Question: I'd like to display a UIActivityView in a rounded transparent box with text, just like the one shown below. Does anyone know how to do this?
p.s. I'd rather not be putting it in an UIAlertView, but I don't know how to do it any other way.
Thanks!
Tristan

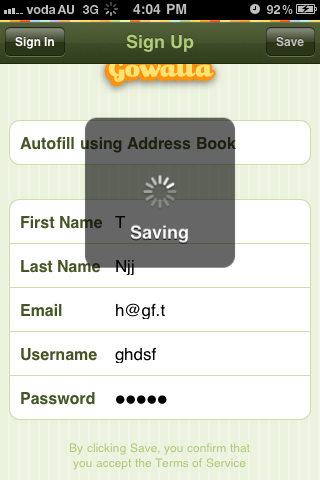
Answer: Sure, create a new UIView subclass, call it whatever you like. Add a couple of ivars, one for your activity indicator, and one for your message (so a 'UIActivityIndicatorView' and a 'UILabel'). Connect those up to properties if you wish, probably a good idea for the label anyway.
You'll also want to define some methods, things like '-show' and '-hide' to show the view and hide it. You can get fancy animating it however you want, if you want, I'm not going to go into that here.
Next thing you'll want to do (or at least how I've done it) is to create the view, by specing out its frame, let's just define it like this:
'''
UIWindow* keyWindow = [[UIApplication sharedApplication] keyWindow];
CGFloat width = 160;
CGFloat height = 160;
CGRect centeredFrame = CGRectMake(round(keyWindow.bounds.size.width/2 - width/2),
round(keyWindow.bounds.size.height/2 - height/2),
width, height);
'''
This will make it 160x160. Adjust its 'backgroundColor' to 50% opacity, make sure its 'opaque' property is also set to NO. You'll also want something like:
'''
self.layer.cornerRadius = 10;
'''
where 'self' points at the view you're creating naturally.
That should be enough information to get you started, most people animate it (I typically make it really big, i.e., 160x2 by 160x2, and rapidly shrink it down to the size I want, to give it a popping effect, fade it out on completion, stuff like that). I'll leave that as an exercise for you though.